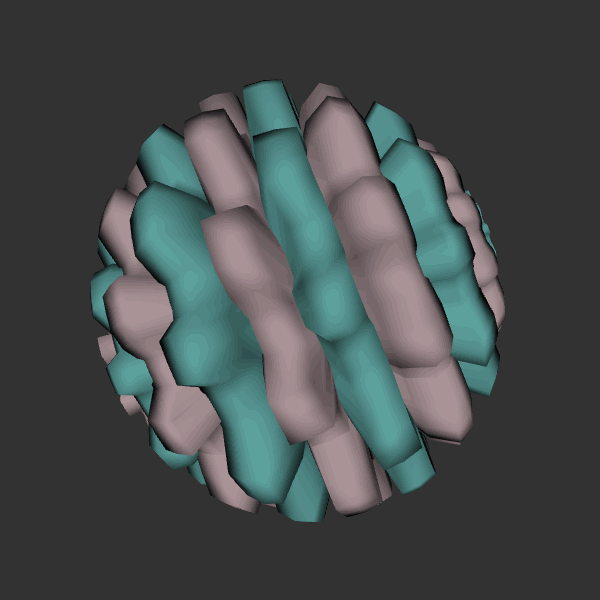
Background: dark